Question: In my program I have the following set up:
I have 3 NSViews which I made in the interface builder
So PaintView is a subview of PlayerView and ImageView is the view on top of PlayerView.
When the program starts ImageView is hidden. The PaintView is transparent so I see the PlayerView under it but clicking happens on PaintView. So far so good.
Now, what I want to accomplish is that when I press the button, PlayerView becomes hidden, ImageView becomes visible and the PaintView becomes its subview. So I can see the ImageView trough transparent PaintView, but still be able to click on PaintView.
What my approach was so far is something like this:
'''
// on the app start
[ImageView setHidden: YES];
// on the button press
[PaintView removeFromSuperview];
[PlayerView setHidden:YES];
[ImageView setHidden:NO];
[ImageView addSubview:PaintView positioned:NSWindowAbove relativeTo:nil];
'''
Unfortunately, this doesn't give me the desired result. ImageView is on the very top, so I can't click on PaintView.
Does anyone know what am I doing wrong?! Any kind of help is really appreciated!
Thank you!
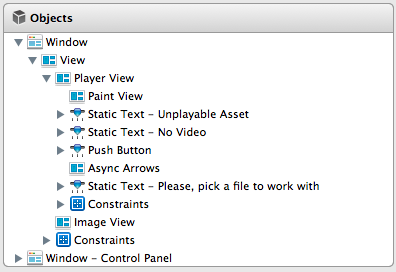
Answer: removeFromSuperview releases that object and everything that it contains. Check to see if PaintView is nil at the point where you're trying to add it to another view.